高一 · 画法几何学
是一个用不同放法放置的圆柱, 阴影面为正面, 试画出其三视图.

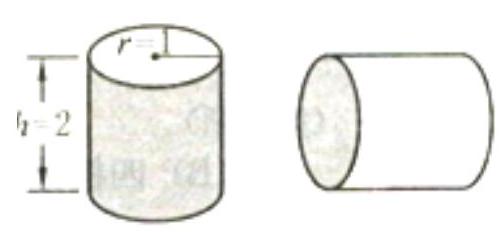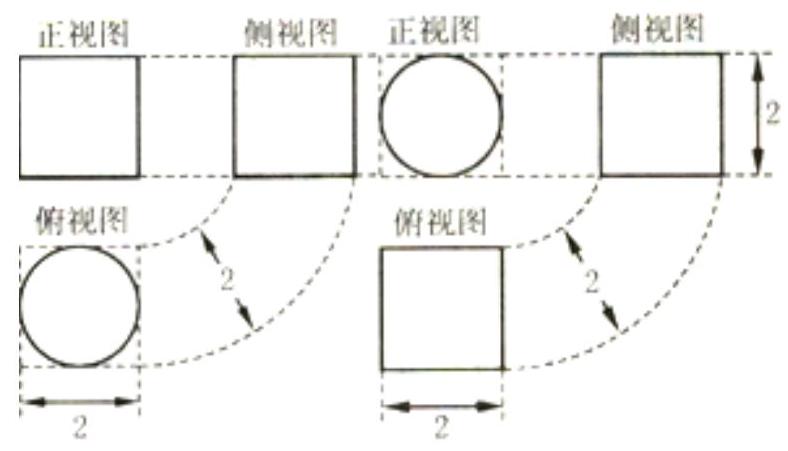
答案: 析
解析: 【分析】

按三视图的画法逐个画出即可。

【详解】

其三视图分别是

【点睛】

本题主要考查三视图的画法, 结合圆柱模型画图, 应准确表示三视图中长度的对应关系。